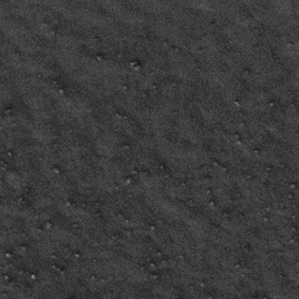
Label: frost